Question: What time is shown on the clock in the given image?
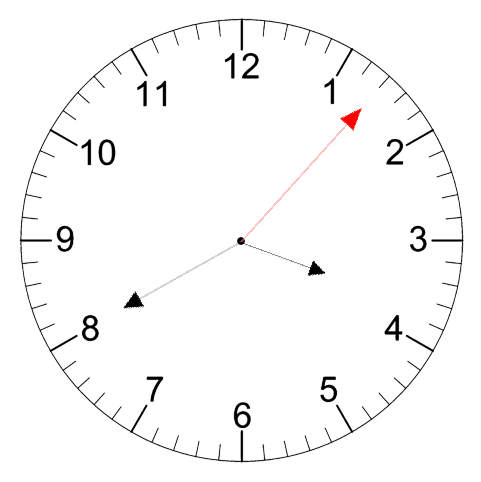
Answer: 03:40:07